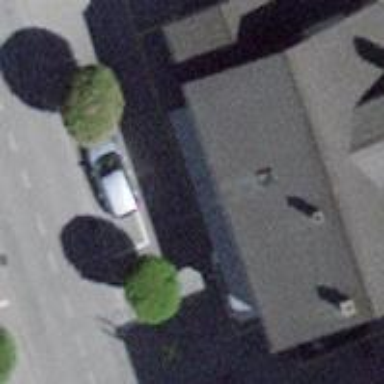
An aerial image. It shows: Clothing store.